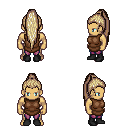
a pixel art fantasy rpg character, male body template, human, tanned skin, brown tunic, magenta pants, white blonde extra-long topknot hairstyle, black shoes, four views (front, back, left, right), 2x2 character sprite sheet, small pixel art, hard edges, no anti-aliasing